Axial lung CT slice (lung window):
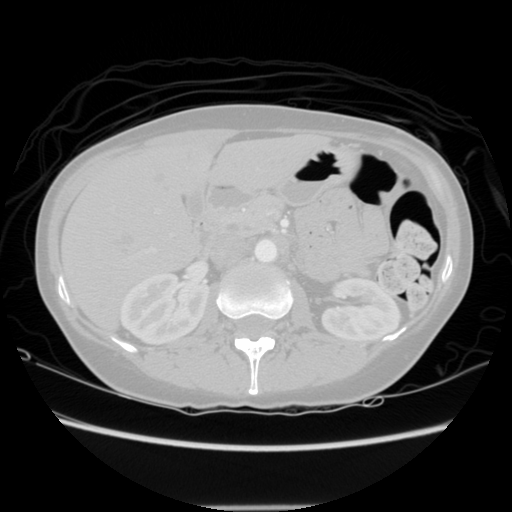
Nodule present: no